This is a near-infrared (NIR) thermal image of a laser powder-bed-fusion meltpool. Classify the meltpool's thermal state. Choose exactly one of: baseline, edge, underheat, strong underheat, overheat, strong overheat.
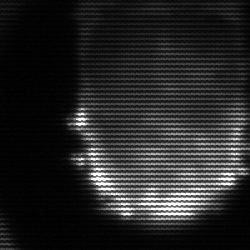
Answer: baseline